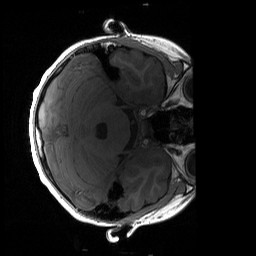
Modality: T1w
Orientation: axial
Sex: male
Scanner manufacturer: siemens
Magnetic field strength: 3 T
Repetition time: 1.9 s
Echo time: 0.00243 s